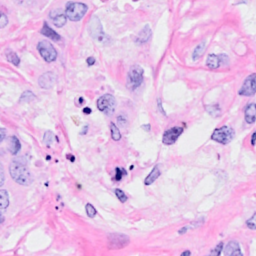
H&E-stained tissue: Breast